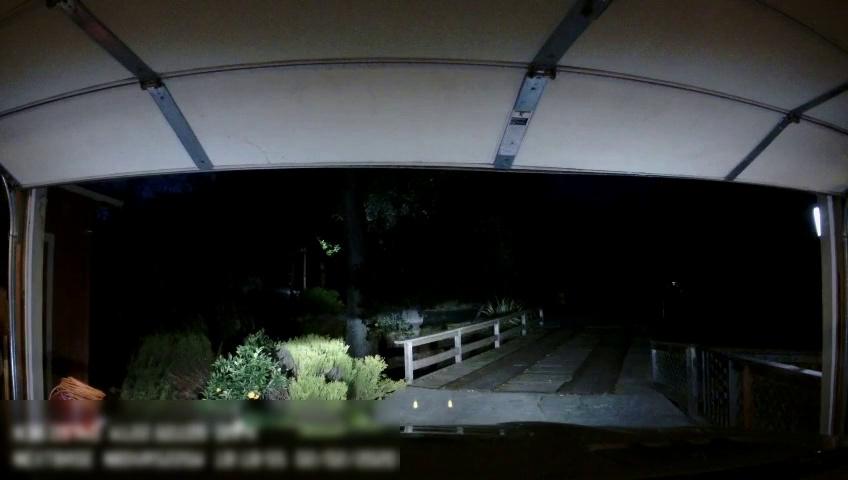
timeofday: Night
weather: Other
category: Drivable Space
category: Drivable Space